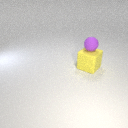
large yellow rubber cube below small purple rubber sphere